八年级 · 度量几何学
如图, 点 $A 、 D 、 C 、 F$ 在同一条直线上, $A D=C F, A B=D E, B C=E F$.

(1) 求证: $\triangle A B C \cong \triangle D E F ;$

(2) 若 $\angle A=60^{\circ}, \angle B=80^{\circ}$, 求 $\angle F$ 的度数.

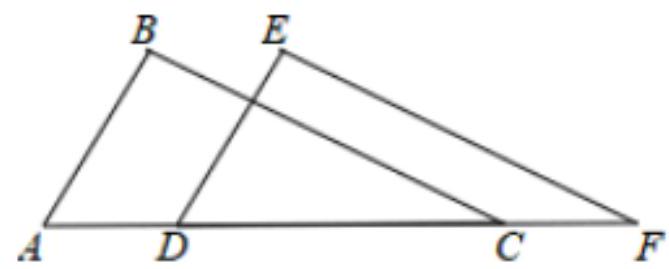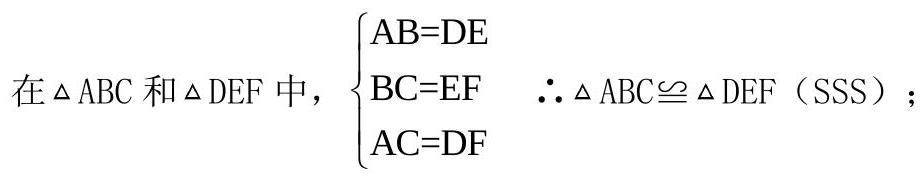
答案: 解: (1) $\because \mathrm{AD}=\mathrm{CF}$,

$\therefore A D+C D=C D+C F$ ，即 $A C=D F$ ，

（2）由（1）可得 $\triangle \mathrm{ABC} \cong \triangle \mathrm{DEF}$,

$\therefore \angle \mathrm{F}=\angle \mathrm{ACB}$,

根据三角形内角和 $180^{\circ}, \angle A=60^{\circ}, \angle B=80^{\circ}$,

$\therefore \angle \mathrm{ACB}=180^{\circ}-60^{\circ}-80^{\circ}=40^{\circ}$,
$\therefore \angle \mathrm{F}=40^{\circ}$.